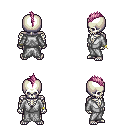
a pixel art fantasy rpg character, male body template, skeleton, white robe, metal pants, pink mohawk hairstyle, bracelets, four views (front, back, left, right), 2x2 character sprite sheet, small pixel art, hard edges, no anti-aliasing